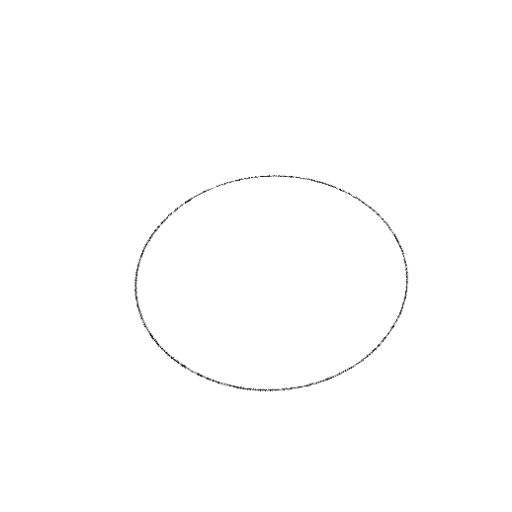
Crossing number: 0